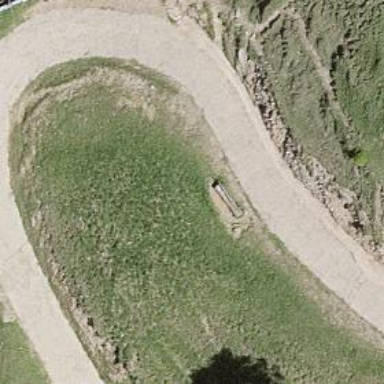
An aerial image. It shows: Brown bench in the vicinity.